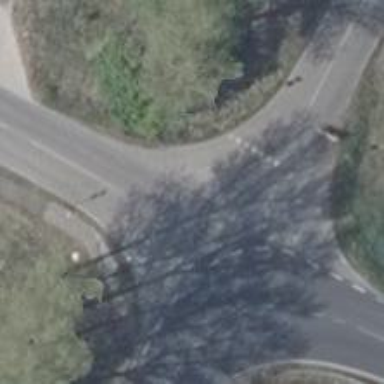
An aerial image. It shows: Road with "give way" sign.